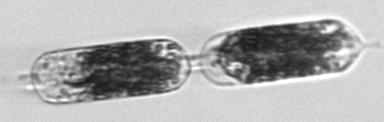
Label: Hemiaulus